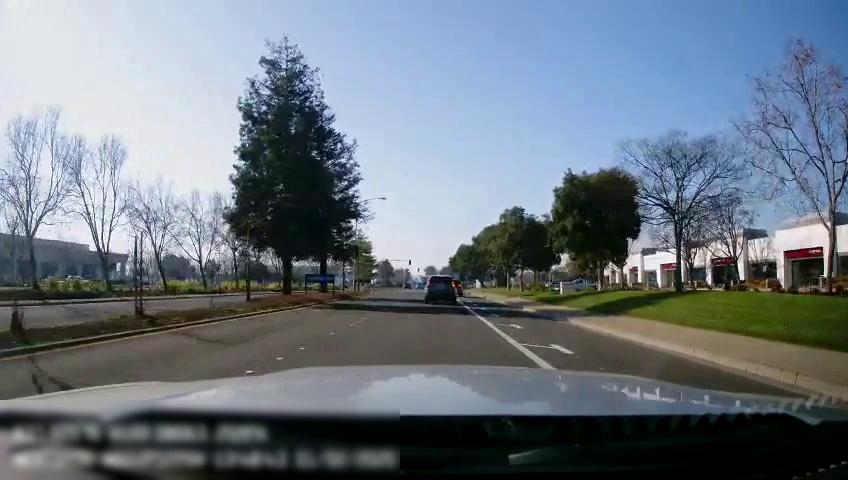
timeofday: Day
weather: Sunny
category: Drivable Space
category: Drivable Space
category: Vehicles | SUV
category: Vehicles | SUV
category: Lanes | Current Lane
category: Lanes | Alternate Lane
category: Lanes | Current Lane